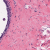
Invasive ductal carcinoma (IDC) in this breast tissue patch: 0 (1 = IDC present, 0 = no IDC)